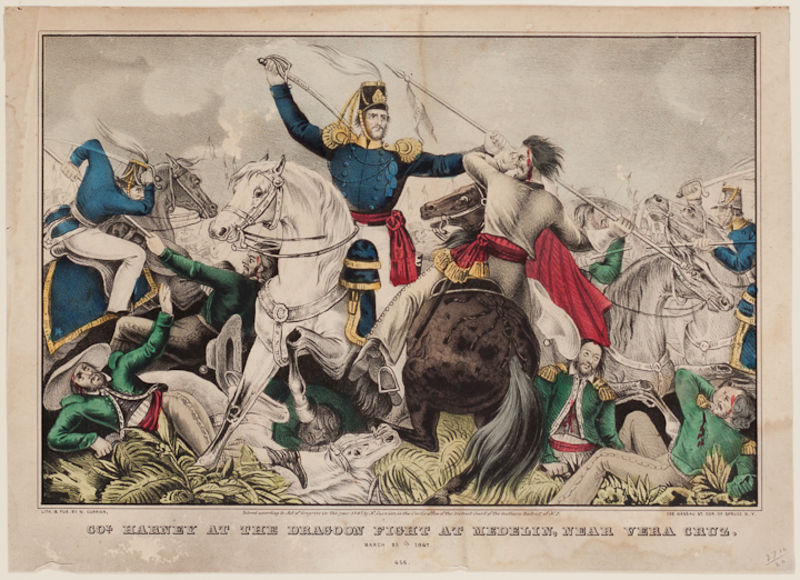
Titel: Colonel Harney at the Dragoon Fight at Medelin, near Vera Cruz
Künstler: Nathaniel Currier
Standort: Amherst (Massachusetts, USA)
Institution: Mead Art Museum, Amherst College
Schlagwörter: blau, himmel, kampf, weiß, wolken, grün, grau, hut, schwarz, rot, kappe, federn, tot, pflanzen, pferd, pferde, reiter, schweif, zügel, krieg, schlacht, blue, fight, hat, king, men, military, people, red, soldaten, soldier, soldiers, sword, swords, white, black, france, gray, green, grey, hair, painting, yellow, print, brown, plant, blut, uniform, waffen, tote, napoleon, ritter, schimmel, feather, silver, clouds, fighting, horses, man, sky, death, spanish, grass, verwundete, color, fabric, animals, army, gree, illustration, tail, battle, french, falling, british, dead, died, injured, calvary, human, leaves, watercolor, animal, war, american, horse, west, riding, hoof, gallop, mexico, dragon, humans, indian, body, violence, kill, spears, black & white, fear, hurt, weapon, guns, indians, blood, spear, wound, general, horsemen, pike, saber, mexicans, borwn, corpses, rein, horseback, lance, s, weapons, wounded, unifrom, javelin, sabre, sable, kingdom, hispanic, natives, usa, defeat, cavalry, brutal, savage, blue coat, cruz, crush, vera cruz, vera, trample, americans, 1867, violance, dragoon, harney, medelin, latin america, xixth century, federb, very cruz, solidiers, pen drawing, colonel harney, arw, jeweling